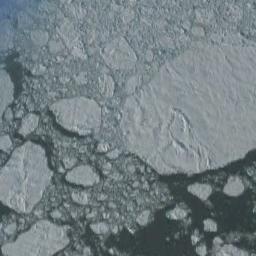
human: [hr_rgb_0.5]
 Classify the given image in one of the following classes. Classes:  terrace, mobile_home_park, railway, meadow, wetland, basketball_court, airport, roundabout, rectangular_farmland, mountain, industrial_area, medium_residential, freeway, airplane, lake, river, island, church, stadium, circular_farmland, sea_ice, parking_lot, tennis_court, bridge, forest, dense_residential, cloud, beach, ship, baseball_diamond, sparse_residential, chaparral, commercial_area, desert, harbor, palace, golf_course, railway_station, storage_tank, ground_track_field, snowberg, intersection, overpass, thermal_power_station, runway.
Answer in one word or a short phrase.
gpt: sea_ice